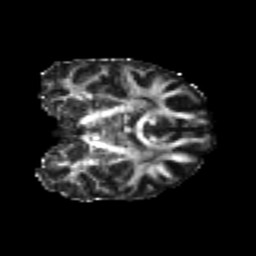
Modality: FA
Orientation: coronal
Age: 23
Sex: female
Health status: healthy
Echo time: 0.074 s